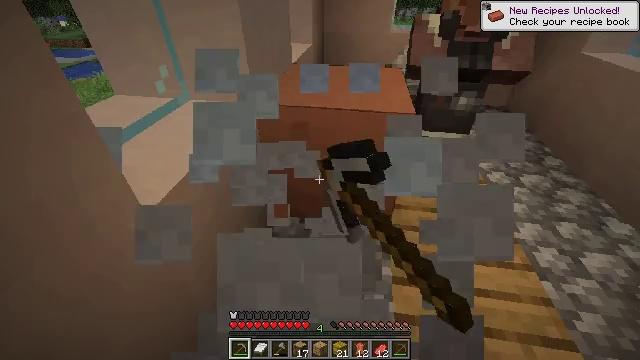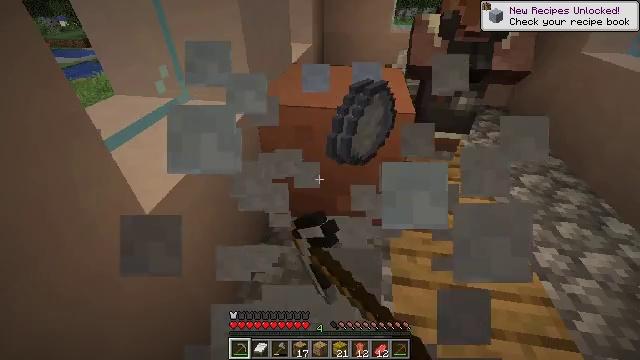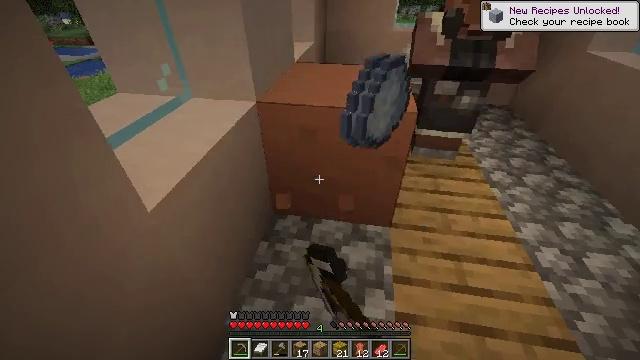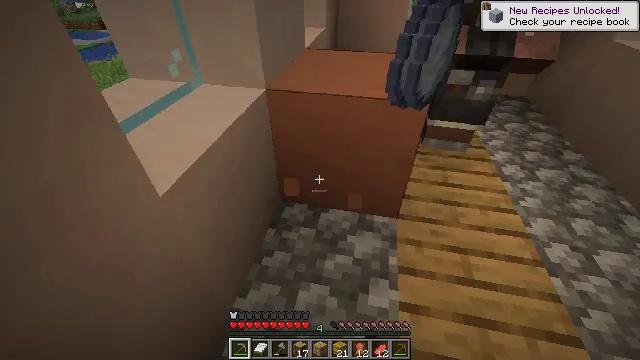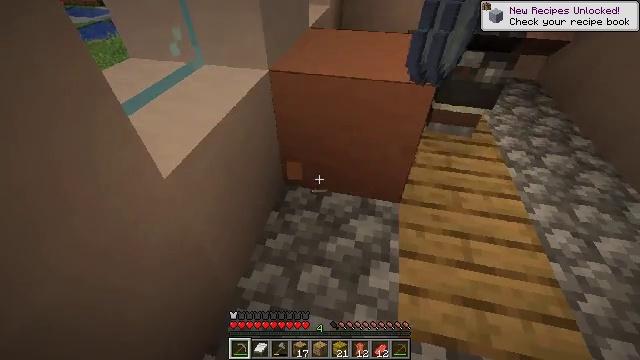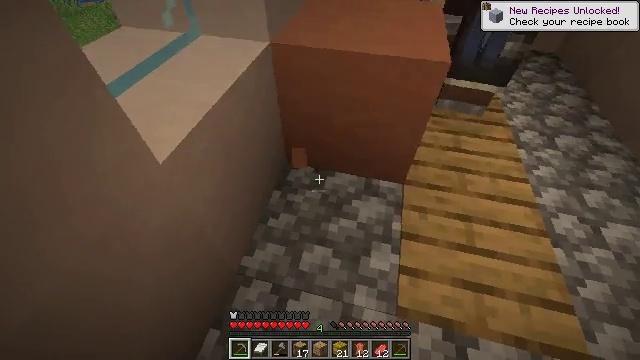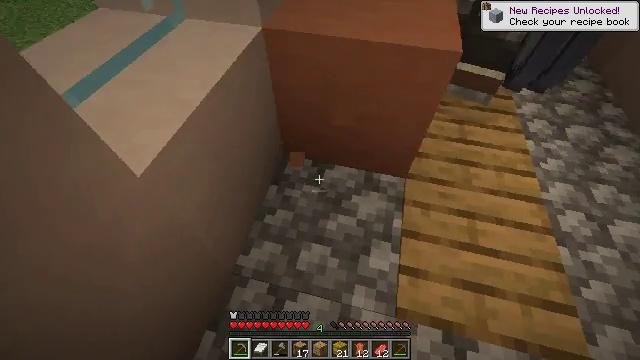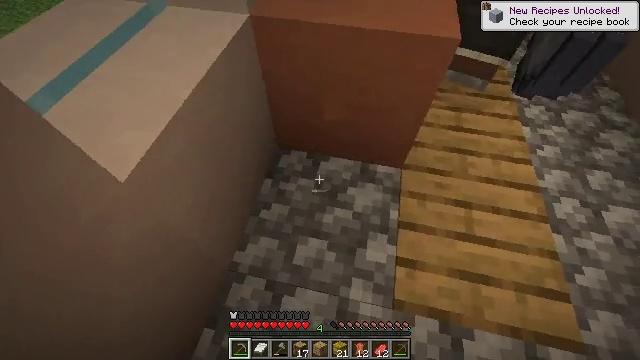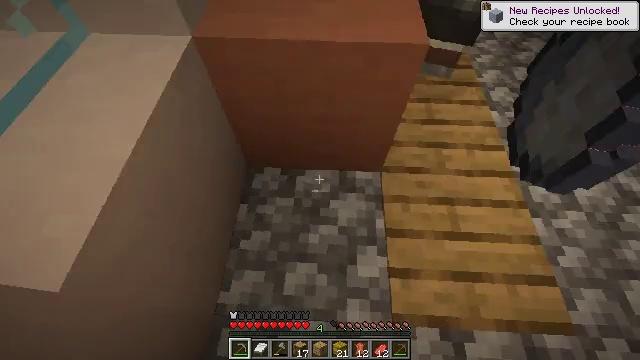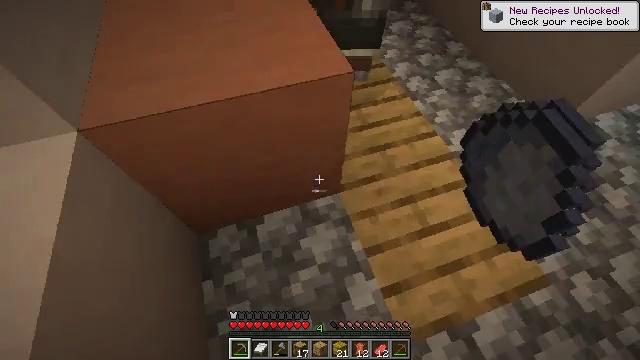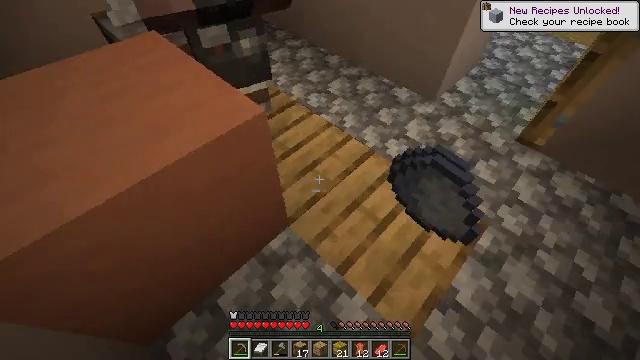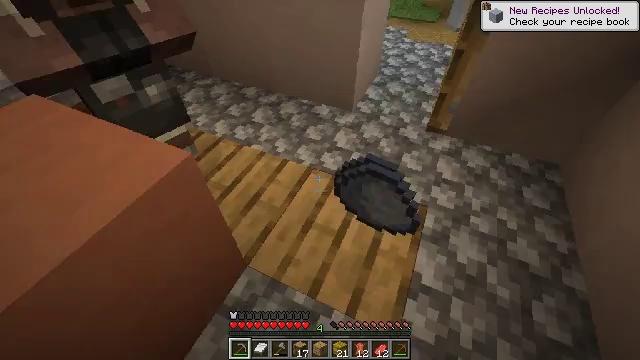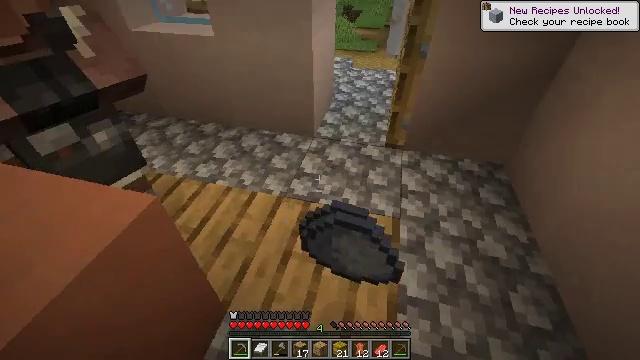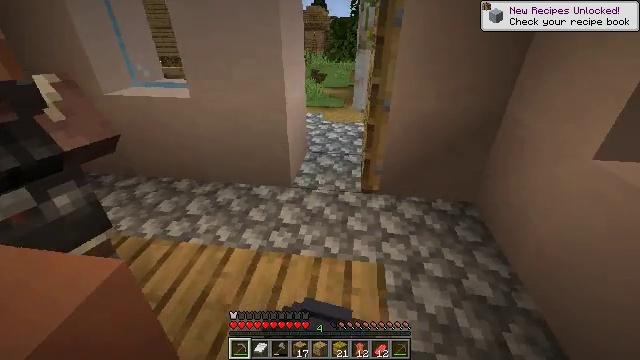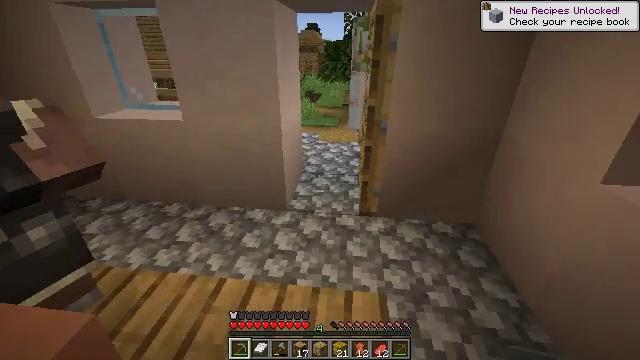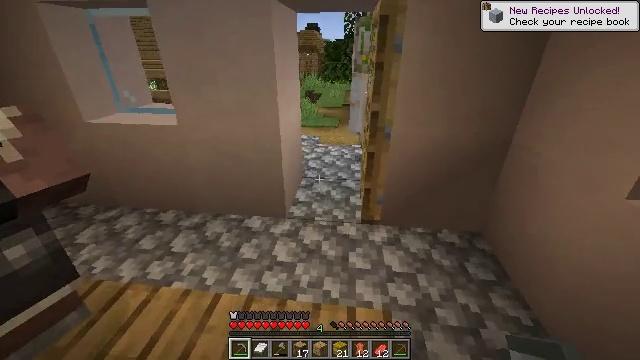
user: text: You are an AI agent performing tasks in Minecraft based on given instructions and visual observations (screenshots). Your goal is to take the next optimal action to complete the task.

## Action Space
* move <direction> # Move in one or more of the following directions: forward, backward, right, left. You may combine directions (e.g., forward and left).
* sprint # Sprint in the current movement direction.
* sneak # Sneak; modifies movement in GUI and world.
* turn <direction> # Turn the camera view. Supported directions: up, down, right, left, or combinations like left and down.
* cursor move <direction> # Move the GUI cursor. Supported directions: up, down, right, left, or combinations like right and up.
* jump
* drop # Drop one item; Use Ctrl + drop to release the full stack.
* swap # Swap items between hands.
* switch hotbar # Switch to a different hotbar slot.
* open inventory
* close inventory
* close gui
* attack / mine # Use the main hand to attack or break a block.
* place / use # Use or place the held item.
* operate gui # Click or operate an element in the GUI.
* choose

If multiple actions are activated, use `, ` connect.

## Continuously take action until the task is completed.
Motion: motion action
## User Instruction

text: Break the clay block to collect it.
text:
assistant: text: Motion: attack / mine
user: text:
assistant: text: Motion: attack / mine
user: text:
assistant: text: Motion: turn left and down
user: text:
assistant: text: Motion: turn down
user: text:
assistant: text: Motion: move forward, turn left and down
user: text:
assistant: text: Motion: move forward, turn down
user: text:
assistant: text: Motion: move forward, turn right and down
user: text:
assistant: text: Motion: move forward, turn right and down
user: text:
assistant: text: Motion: turn right and up
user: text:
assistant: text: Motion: turn right and up
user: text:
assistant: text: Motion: turn right and up
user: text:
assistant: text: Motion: turn right and up
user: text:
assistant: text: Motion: turn right and up
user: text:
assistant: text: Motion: move forward, turn right and up
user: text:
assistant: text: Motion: move forward
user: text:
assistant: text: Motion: turn up
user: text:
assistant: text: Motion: move forward
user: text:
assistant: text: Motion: move forward
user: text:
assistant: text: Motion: move forward
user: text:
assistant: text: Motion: move forward
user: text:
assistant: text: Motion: move forward
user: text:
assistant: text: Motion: move forward
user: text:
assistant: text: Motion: move forward
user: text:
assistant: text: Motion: move forward, turn down
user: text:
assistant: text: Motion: move forward
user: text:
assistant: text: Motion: move forward
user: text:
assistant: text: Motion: move forward
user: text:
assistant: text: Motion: move forward
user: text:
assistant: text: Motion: move forward, turn up
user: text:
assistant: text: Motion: move forward, turn right